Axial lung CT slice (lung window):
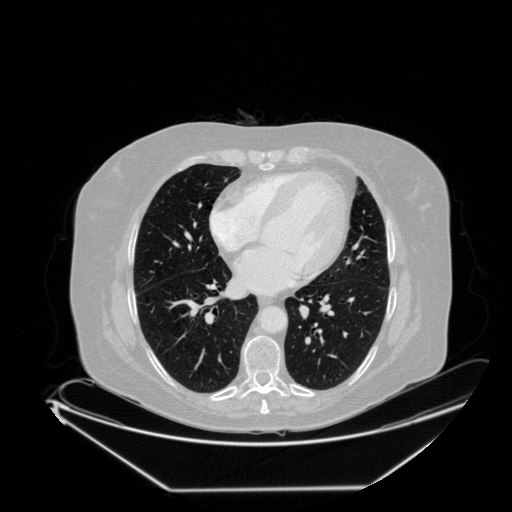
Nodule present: no